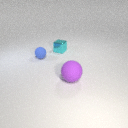
small blue rubber sphere behind large purple rubber sphere